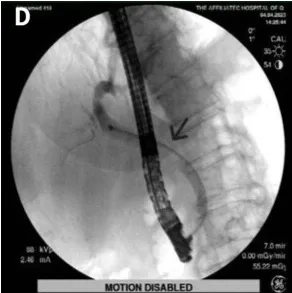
Imaging data of the patient. Endoscopic retrograde cholangiopancreatography showed a filling defect at the middle bile duct after several stones were removed (D). Lesion locations are marked with arrows.
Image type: radiology (x_ray)